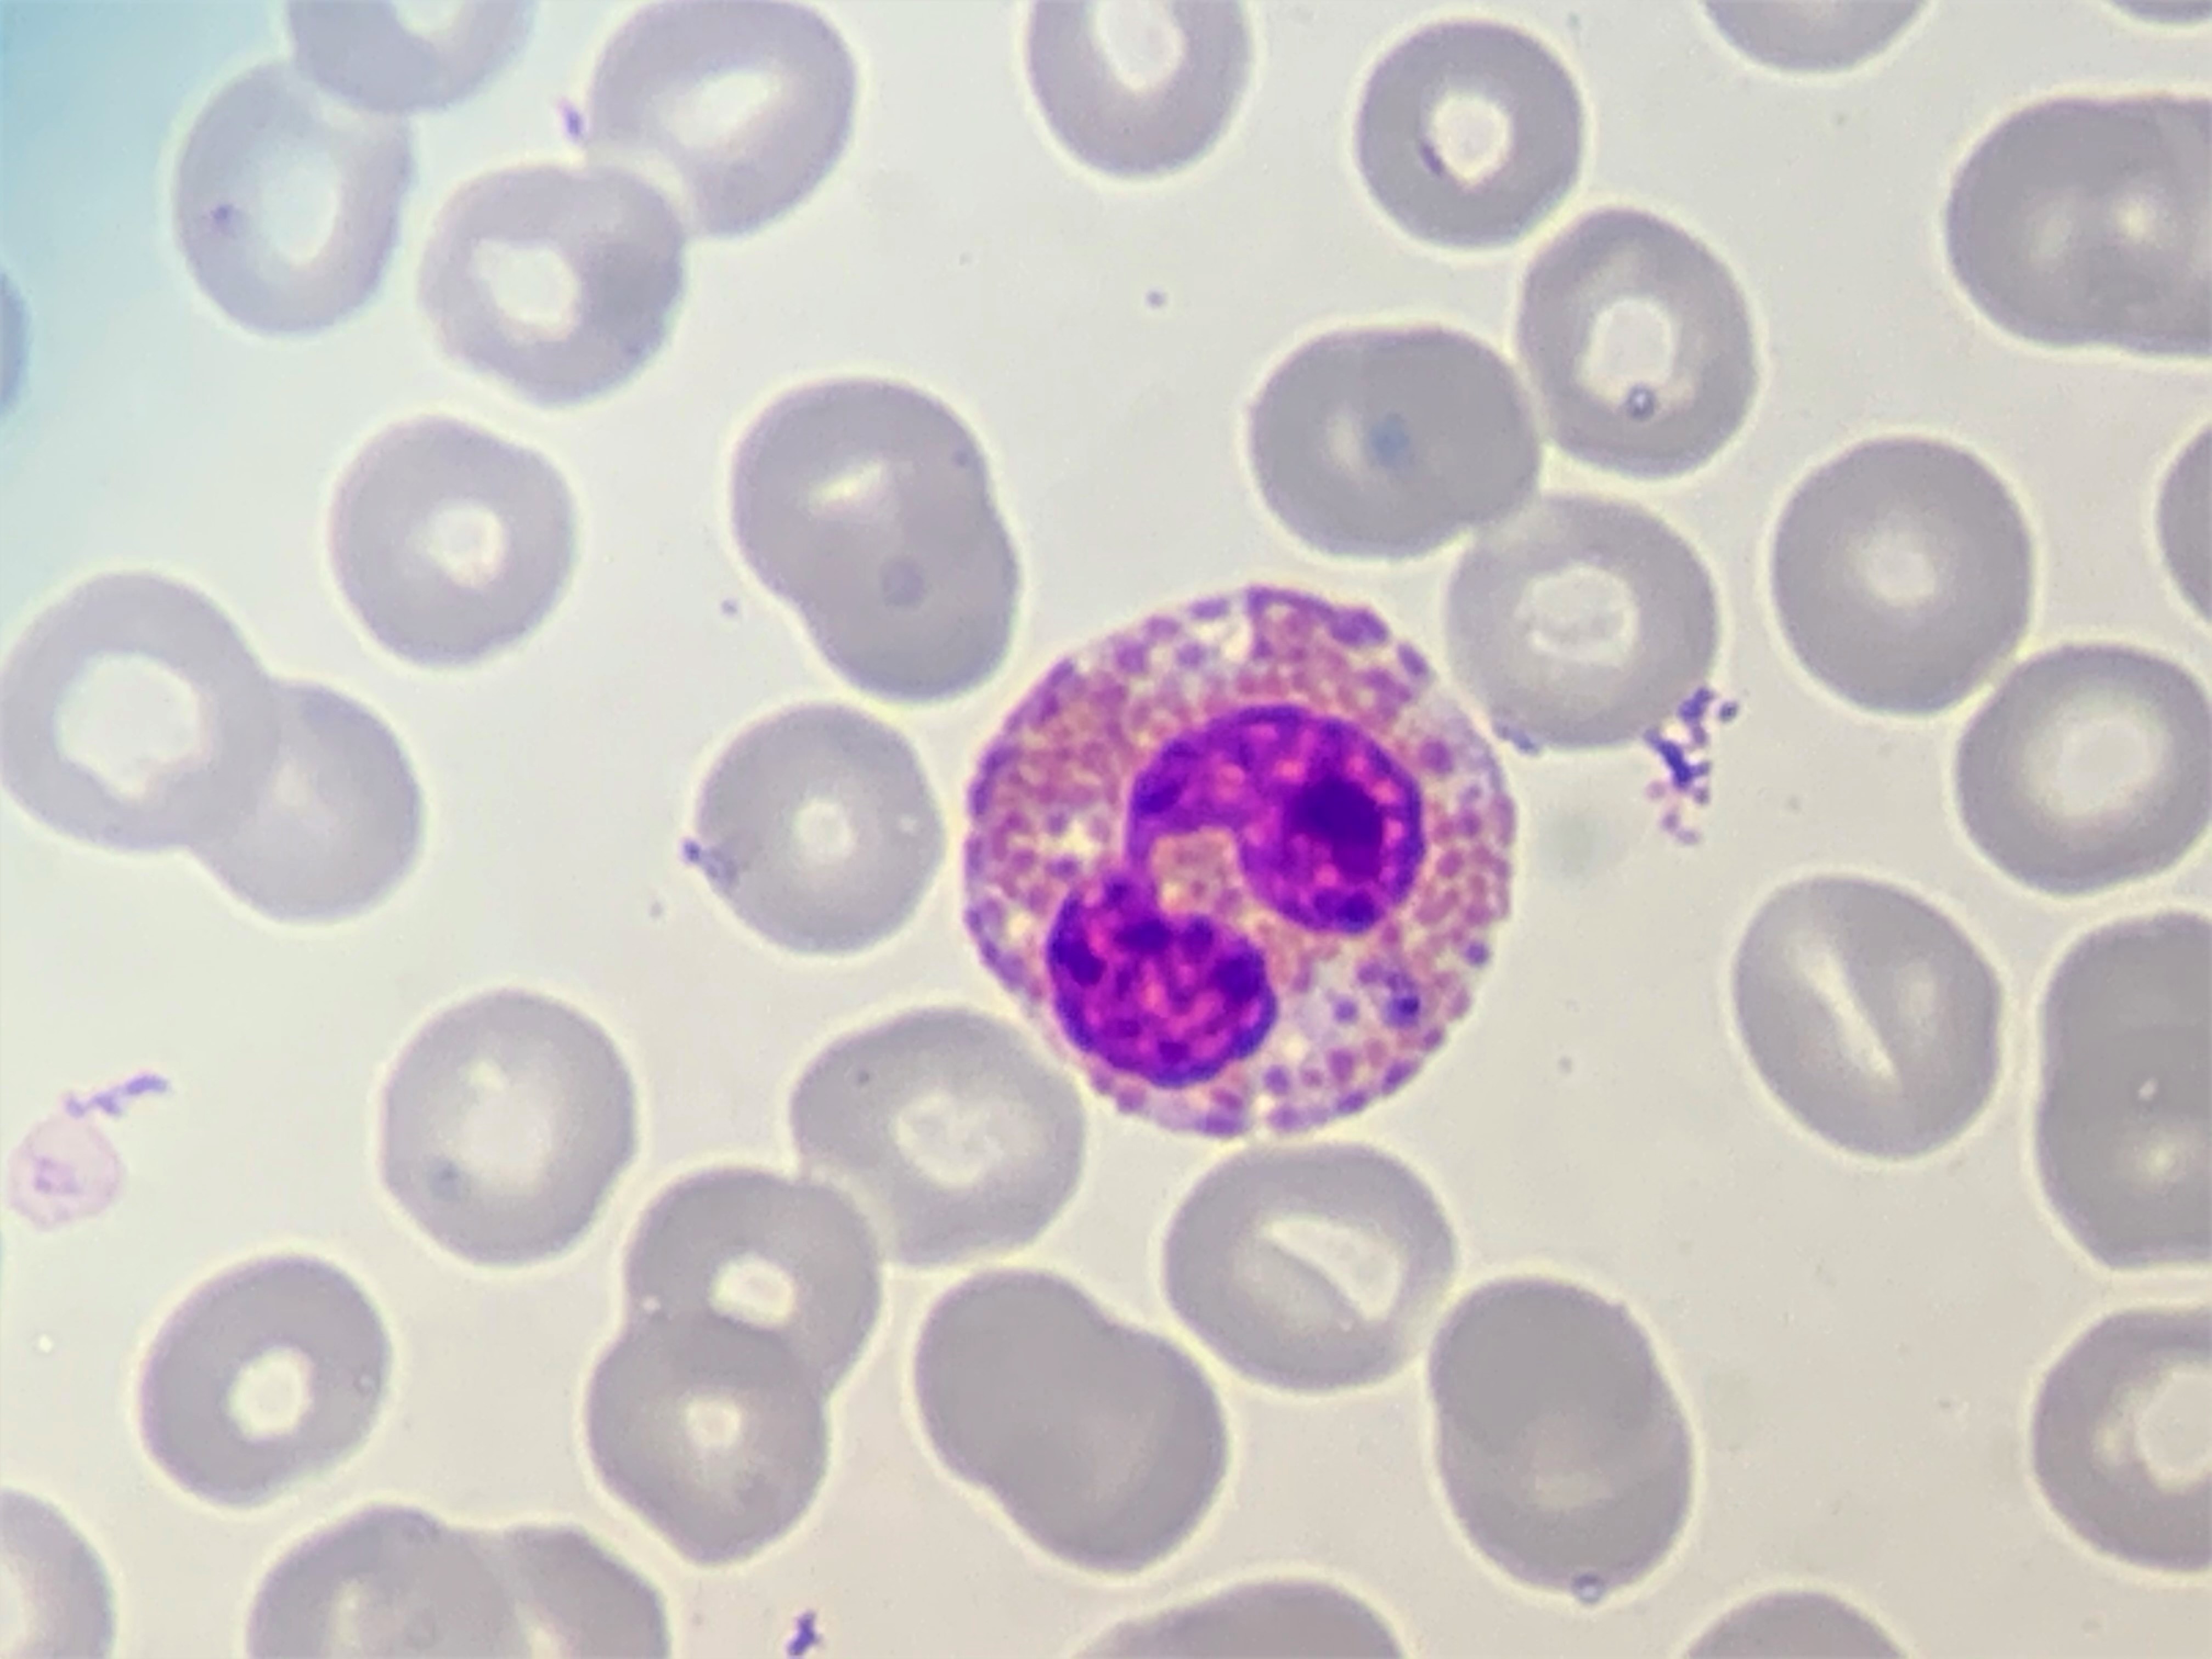
Cell type: EOSINOPHILS